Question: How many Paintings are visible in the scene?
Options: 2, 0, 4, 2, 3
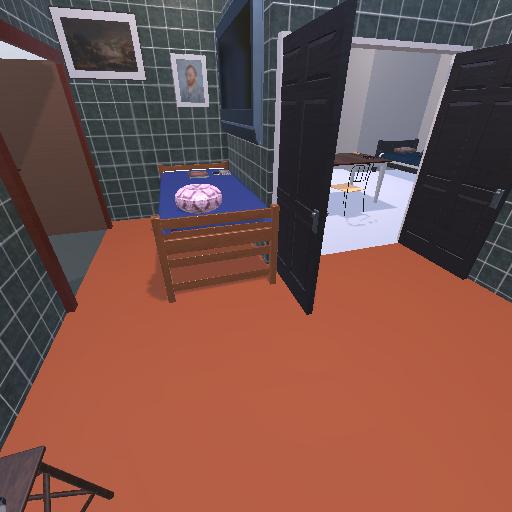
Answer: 2